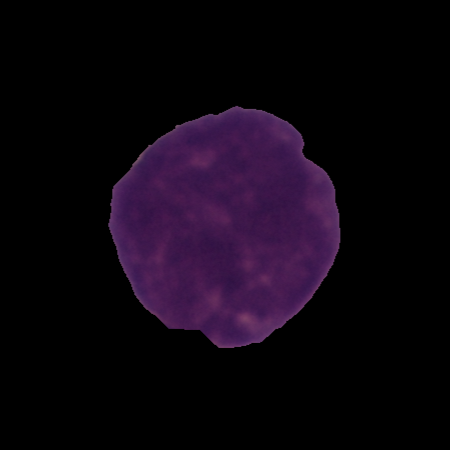
Label: cancer